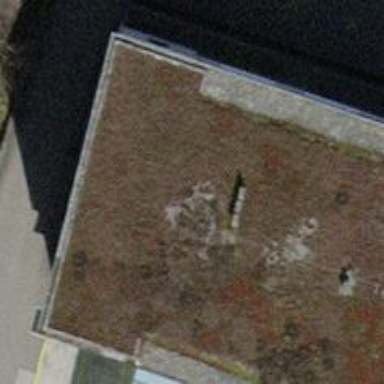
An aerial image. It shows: Police building.